Field crop: maize
Growth stage: 2
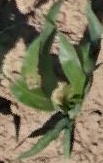
Species: maize